Question: I am trying to find a pythonic way to calculate the Hermitian adjacency matrix in Python and I'm really struggling. The definition of a Hermitian Adjacency matrix is shown in this image:

It works as follows. Lets say we have two nodes named 'i' and 'j'. If there is an directed edge going from both 'i to j' and 'j to i', then the corresponding matrix value at location [ i, j ] should be set to . If there is only a directed edge from 'i to j', then the matrix element at location [i, j] should be set to . And if there is only a directed edge from 'j to i' then the matrix element at location [i, j] should be set to . All other matrix values are set to 0.
I cannot figure out a smart way to make this Hermitian Adjacency Matrix that doesn't involve iterating through my nodes one by one. Any advice?
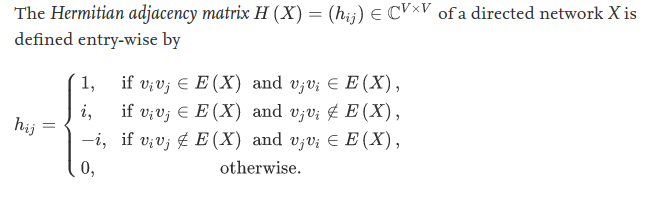
Answer: I don't think there's a built-in for this, so I've cobbled together my own vectorised solution:
'''
import numpy as np
import networkx as nx
# Create standard adjacency matrix
A = nx.linalg.graphmatrix.adjacency_matrix(G).toarray()
# Add to its transpose and convert from sparse array
B = A + A.T
# Get row index matrix
I = np.indices(B.shape)[0] + 1
# Apply vectorised formula to get Hermitian adjacency matrix
H = np.multiply(B/2 * (2*I)**(B%2), 2*A-1).astype(int)
'''
## Explanation
Let's start with a directed graph:
<URL>
We start by creating the normal adjacency matrix using 'nx.linalg.graphmatrix.adjacency_matrix()', giving us the following matrix:
'''
>>> A = nx.linalg.graphmatrix.adjacency_matrix(G).toarray()
[[1, 1, 0, 1, 0, 1, 0, 0],
[1, 0, 0, 1, 0, 0, 1, 0],
[1, 1, 1, 1, 0, 1, 0, 0],
[0, 1, 0, 0, 0, 0, 0, 0],
[1, 0, 0, 1, 0, 0, 0, 0],
[1, 1, 0, 0, 1, 0, 1, 1],
[0, 1, 0, 0, 1, 0, 0, 1],
[0, 0, 0, 0, 1, 0, 0, 0]]
'''
We can then add this matrix to its transpose, giving us '2' in every location where there is a directed edge going from 'i to j' and vice-versa, a '1' in every location where only one of these edges exists, and a '0' in every location where no edge exists:
'''
>>> B = A + A.T
>>> B
[[2, 2, 1, 1, 1, 2, 0, 0],
[2, 0, 1, 2, 0, 1, 2, 0],
[1, 1, 2, 1, 0, 1, 0, 0],
[1, 2, 1, 0, 1, 0, 0, 0],
[1, 0, 0, 1, 0, 1, 1, 1],
[2, 1, 1, 0, 1, 0, 1, 1],
[0, 2, 0, 0, 1, 1, 0, 1],
[0, 0, 0, 0, 1, 1, 1, 0]]
'''
Now, we want to apply a function to the matrix so that '0' maps to '0', '2' maps to '1', and '1' maps to the row number 'i'. We can use 'np.indices()' to get the row number, and the following equation: 'x/2 * (2*i)**(x%2)', where 'i' is the row number and 'x' is the element. Finally, we need to multiply elements in positions where no edge 'ij' exists by '-1'. This can be vectorised as follows:
'''
>>> I = np.indices(B.shape)[0] + 1
>>> H = np.multiply(B/2 * (2*I)**(B%2), 2*A-1).astype(int)
>>> H
[[ 1, 1, -1, 1, -1, 1, 0, 0],
[ 1, 0, -2, 1, 0, -2, 1, 0],
[ 3, 3, 1, 3, 0, 3, 0, 0],
[-4, 1, -4, 0, -4, 0, 0, 0],
[ 5, 0, 0, 5, 0, -5, -5, -5],
[ 1, 6, -6, 0, 6, 0, 6, 6],
[ 0, 1, 0, 0, 7, -7, 0, 7],
[ 0, 0, 0, 0, 8, -8, -8, 0]]
'''
As required.
We can check that this is correct by using a naive iterate-through-nodes approach:
'''
>>> check = np.zeros([8,8])
>>> for i in G.nodes:
for j in G.nodes:
if (i, j) in G.edges:
if (j, i) in G.edges:
check[i-1, j-1] = 1
else:
check[i-1, j-1] = i
else:
if (j, i) in G.edges:
check[i-1, j-1] = -i
else:
check[i-1, j-1] = 0
>>> (check == H).all()
True
'''